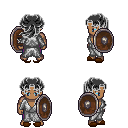
a pixel art fantasy rpg character, male body template, human, dark skin, white robe, magenta pants, gray princess hairstyle, brown slippers, shield, four views (front, back, left, right), 2x2 character sprite sheet, small pixel art, hard edges, no anti-aliasing